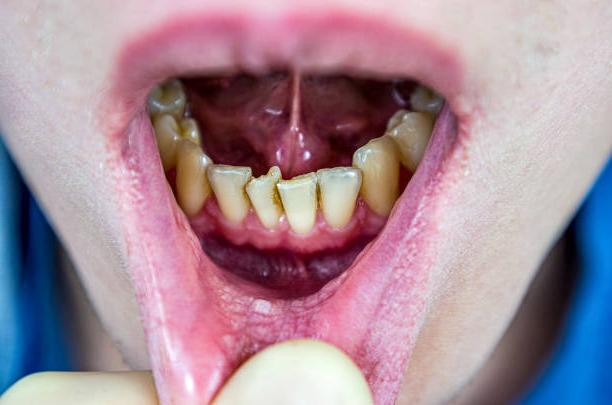
Condition: Gingivitis